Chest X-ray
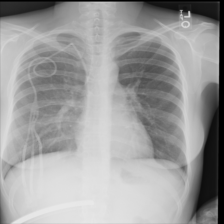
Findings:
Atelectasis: positive
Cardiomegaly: negative
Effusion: negative
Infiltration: negative
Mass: negative
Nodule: negative
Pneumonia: negative
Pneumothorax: negative
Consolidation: negative
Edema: negative
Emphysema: negative
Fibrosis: negative
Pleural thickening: negative
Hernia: negative